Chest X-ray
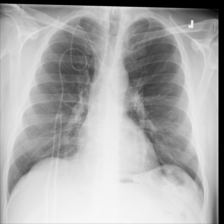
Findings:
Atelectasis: negative
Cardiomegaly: negative
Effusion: negative
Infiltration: negative
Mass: negative
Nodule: negative
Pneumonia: negative
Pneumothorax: negative
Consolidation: negative
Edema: negative
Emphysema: negative
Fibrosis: negative
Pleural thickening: negative
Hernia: negative